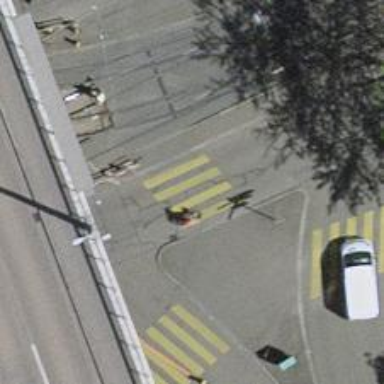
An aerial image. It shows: Footway with marked crossing. The surface is asphalt.